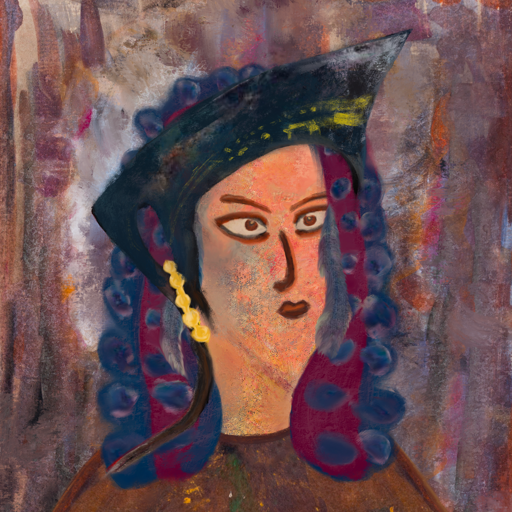
Background: Hypocrite, Head And Neck Side: Irani, Face Side: Roy_Bahadur, Bust: Comrade, Hair Side: Hill_Girl, Head Accessory: Irani, Second Necklace: Blank, Necklace: Blank, Baby: Blank